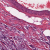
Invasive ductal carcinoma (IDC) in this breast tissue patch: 0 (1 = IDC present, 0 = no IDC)